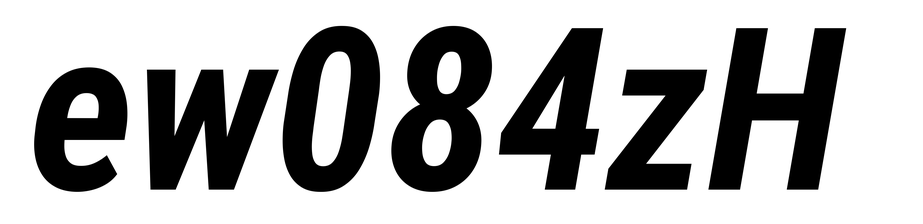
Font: Roboto-Italic_Condensed_Bold_Italic